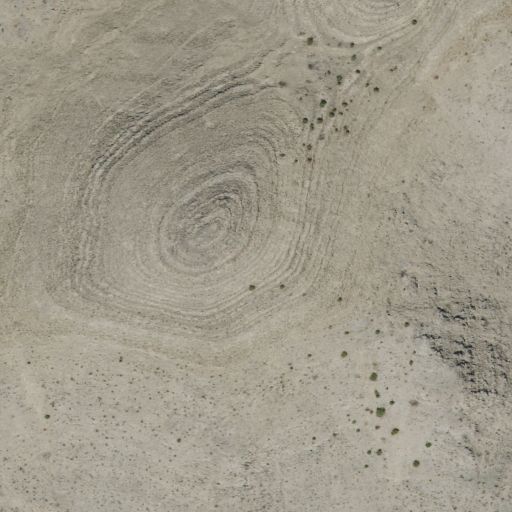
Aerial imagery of mountain in Utah named Gray Hills containing grassland and shrub